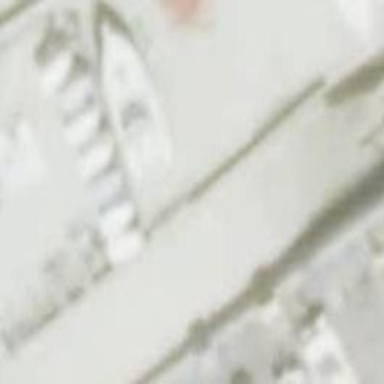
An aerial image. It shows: Slipway on leisure land.